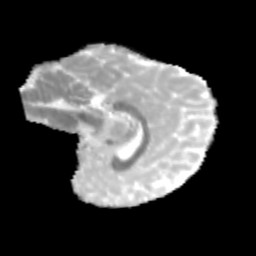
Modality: MD
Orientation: sagittal
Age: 10
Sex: female
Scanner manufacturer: siemens
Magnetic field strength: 3 T
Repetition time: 3.8 s
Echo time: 0.07 s